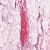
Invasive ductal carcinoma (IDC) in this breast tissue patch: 0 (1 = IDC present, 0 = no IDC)